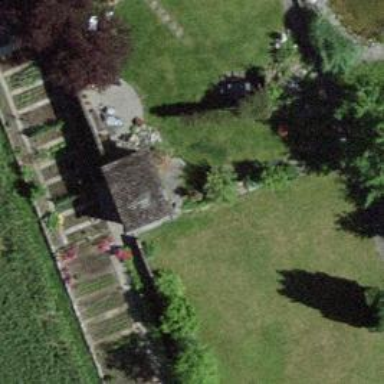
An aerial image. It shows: Shed.